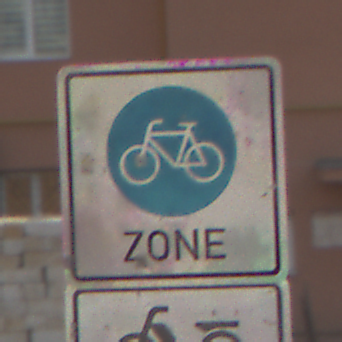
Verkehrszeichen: BeginnFahrradzone
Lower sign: EinspurigeFahrzeugeFrei2
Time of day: MorningAfternoon
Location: Outdoor (Urban)
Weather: PartlyCloudy
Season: NotSpecified
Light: Natural